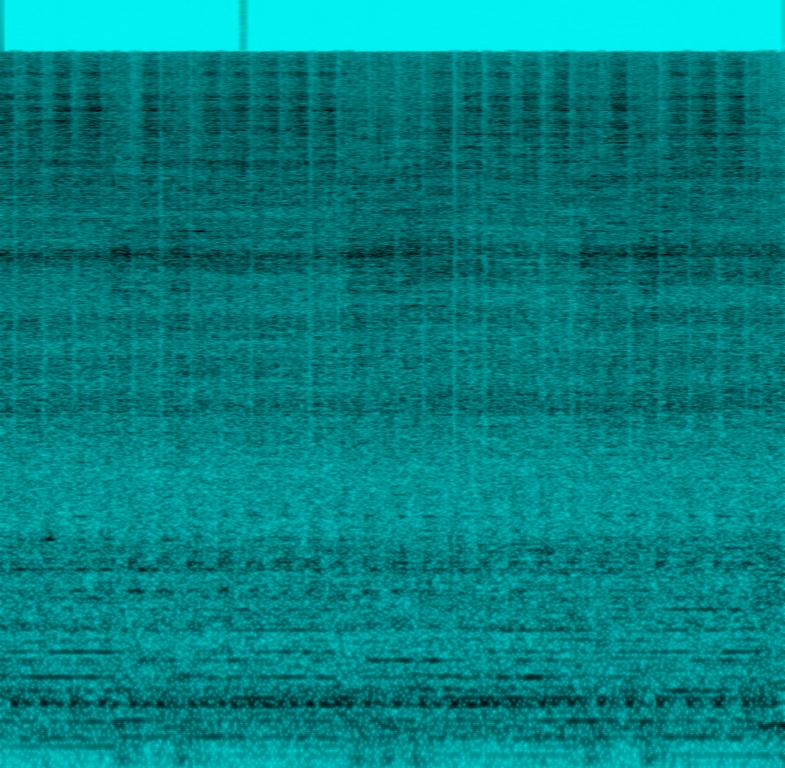
Harsh amateur recording of hardcore aggressive speed metal. The recording is blown out and distorted. Male scream vocals can be heard as well as loud drums and distorted guitar.